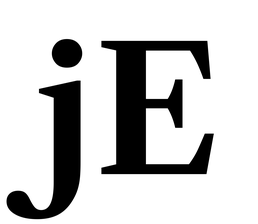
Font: LibreCaslonText_Bold